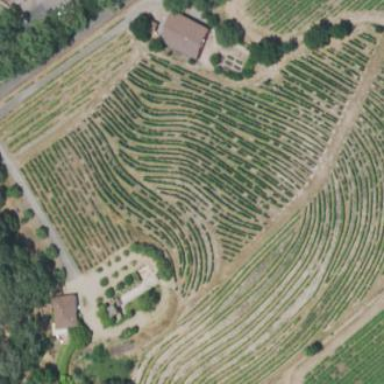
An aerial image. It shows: Vineyard growing wine grapes.